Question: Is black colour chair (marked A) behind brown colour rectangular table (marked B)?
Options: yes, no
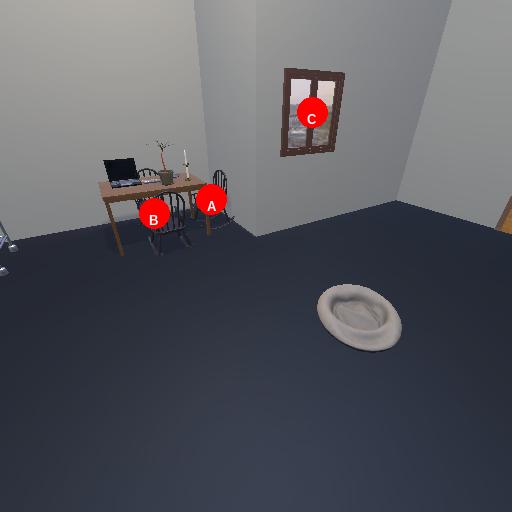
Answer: yes